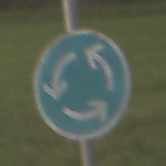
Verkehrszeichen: Kreisverkehr
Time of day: SunriseSunset
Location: Outdoor (Nature)
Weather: Clear
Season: NotSpecified
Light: Natural